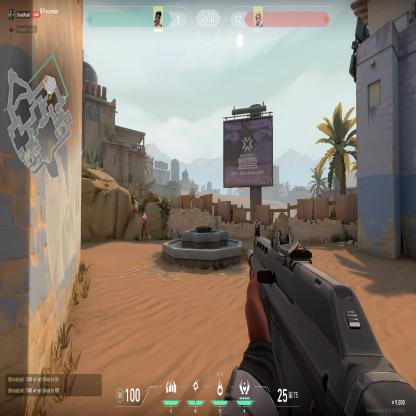
Label: enemy